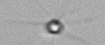
Label: Calciopappus